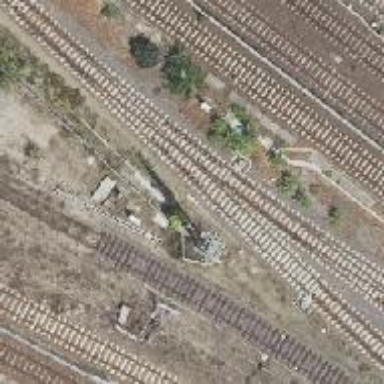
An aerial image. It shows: Railway switch.